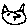
Label: cat